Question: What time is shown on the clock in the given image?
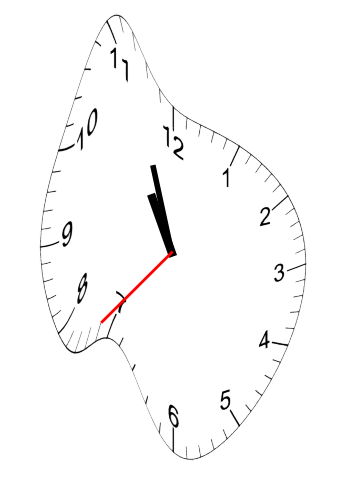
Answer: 10:56:37